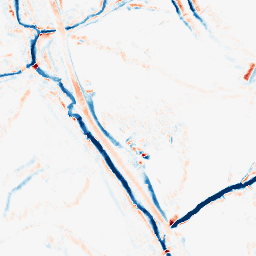
Category: morphological
Decomposition family: morphological_diamond
Decomposition parameters: operation: average
radius: 5
Upsampling method: regularized
Upsampling parameters: scale: 4
lambda_reg: 0.001
Upsampling scale: 4